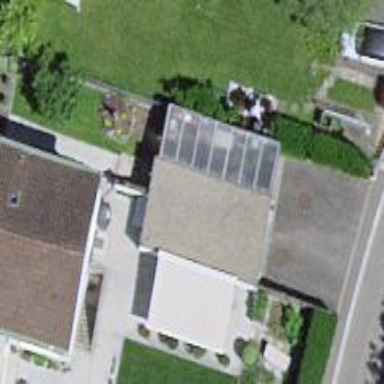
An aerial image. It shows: Garage building.